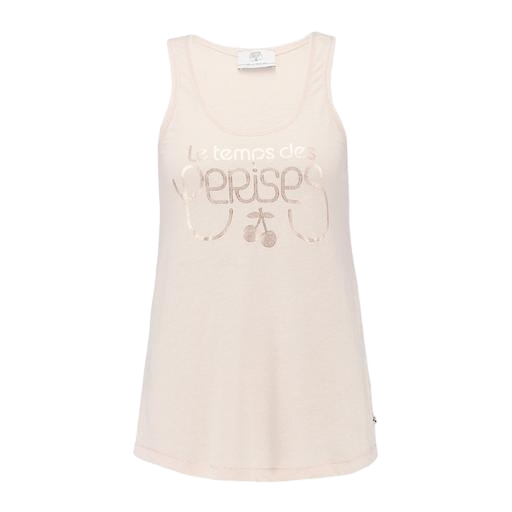
branded tank-top, pink breeze tank, pink graham spencer tank, white background